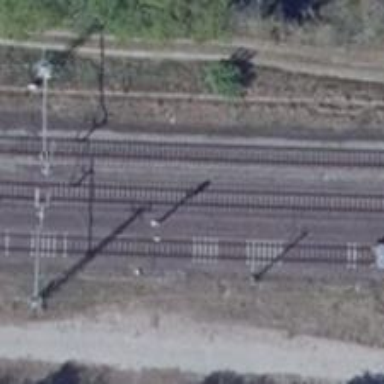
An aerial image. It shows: Railway signal.